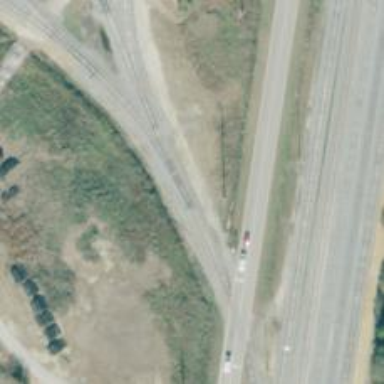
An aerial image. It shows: Railway spur junction.